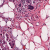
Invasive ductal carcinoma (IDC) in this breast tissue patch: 1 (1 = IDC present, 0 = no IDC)